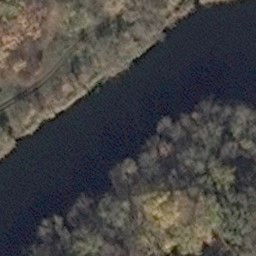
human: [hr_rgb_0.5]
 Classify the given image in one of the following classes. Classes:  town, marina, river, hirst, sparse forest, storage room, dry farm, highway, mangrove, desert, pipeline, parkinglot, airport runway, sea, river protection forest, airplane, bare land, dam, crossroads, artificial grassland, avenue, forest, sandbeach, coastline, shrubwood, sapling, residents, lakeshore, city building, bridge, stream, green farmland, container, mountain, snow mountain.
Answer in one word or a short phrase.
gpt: river